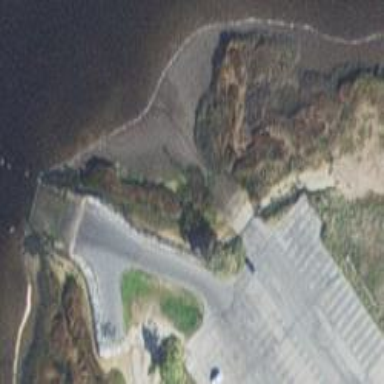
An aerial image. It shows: Service road leading to tidal slipway on leisure land.